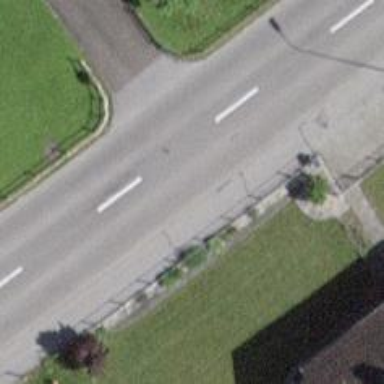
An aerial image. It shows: Concrete service road